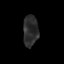
Tissue: skin
Cell type: Epithelial cells
Senescence score: 0.2022
Nuclear area (px): 460
Mean DAPI intensity: 44.309